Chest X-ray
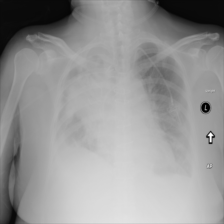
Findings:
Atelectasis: negative
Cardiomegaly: negative
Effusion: negative
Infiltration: negative
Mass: negative
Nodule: negative
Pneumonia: negative
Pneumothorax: negative
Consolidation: negative
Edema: negative
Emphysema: negative
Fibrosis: negative
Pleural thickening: negative
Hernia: negative